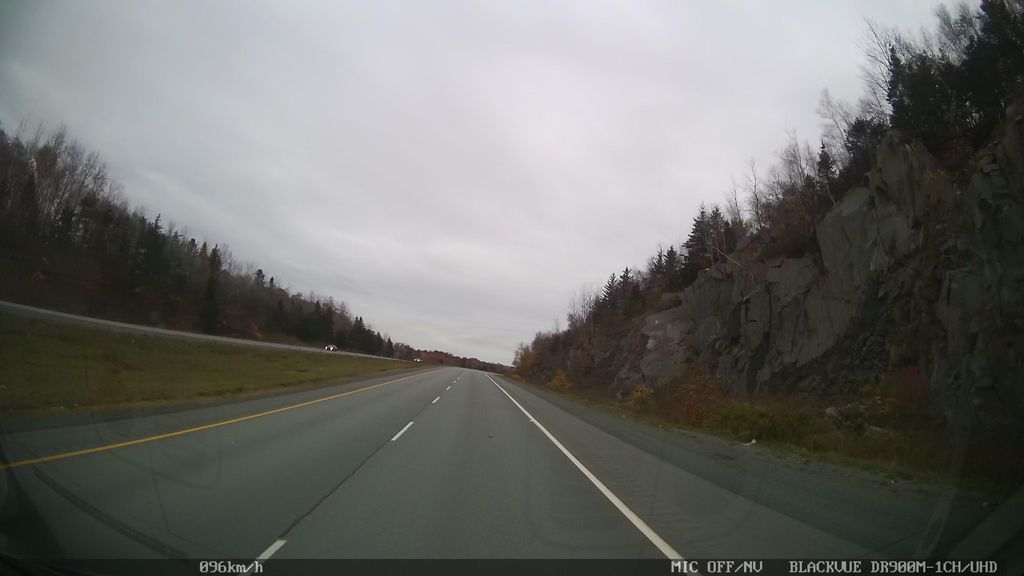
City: halifax